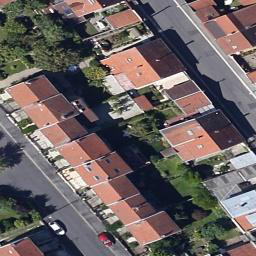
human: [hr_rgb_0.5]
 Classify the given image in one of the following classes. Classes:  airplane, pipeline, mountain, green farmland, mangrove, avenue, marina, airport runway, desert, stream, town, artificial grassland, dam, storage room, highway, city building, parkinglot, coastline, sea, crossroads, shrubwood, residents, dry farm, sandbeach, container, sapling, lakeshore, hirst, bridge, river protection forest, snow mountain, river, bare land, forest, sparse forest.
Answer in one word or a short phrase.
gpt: residents